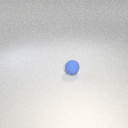
small blue rubber sphere